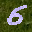
Label: 5